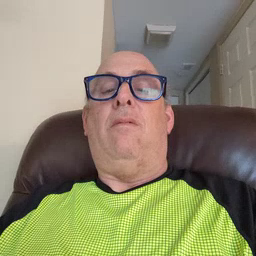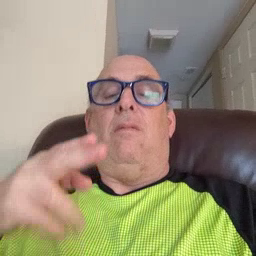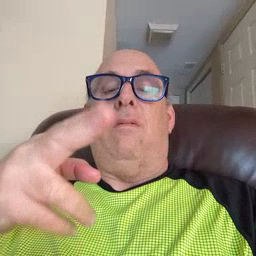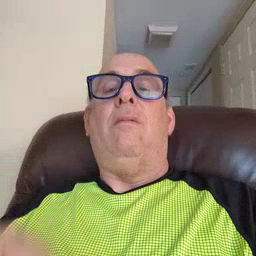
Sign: scissors